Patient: sex M, age 64
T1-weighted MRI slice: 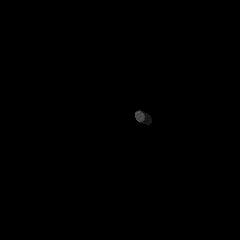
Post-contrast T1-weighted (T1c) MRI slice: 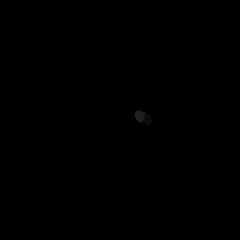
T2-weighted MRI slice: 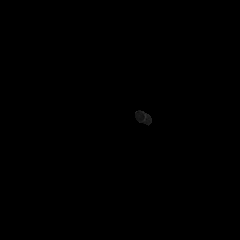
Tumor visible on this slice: no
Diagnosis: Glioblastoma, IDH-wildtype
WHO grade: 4